Aerial crown-view tile of a tropical tree (Barro Colorado Island, Panama), acquired 20240813:
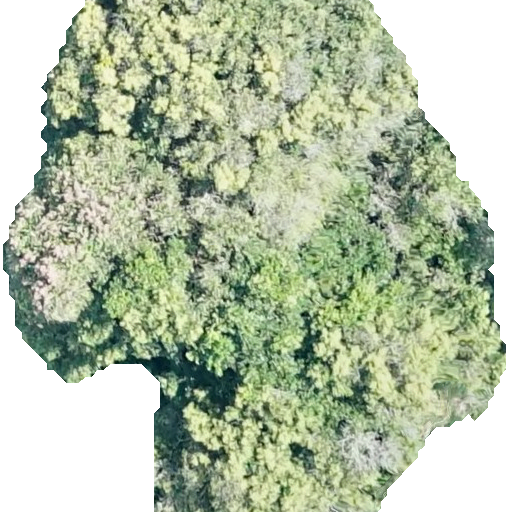
Species: Prioria copaifera
GBIF accepted scientific name: Prioria copaifera
Crown area: 318.849 m²